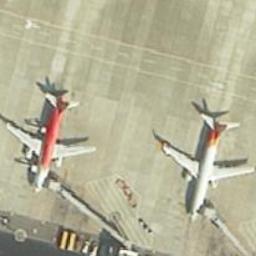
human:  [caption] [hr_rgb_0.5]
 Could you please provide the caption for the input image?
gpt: A plane with the red mark and a red plane parked next to boarding bridges .

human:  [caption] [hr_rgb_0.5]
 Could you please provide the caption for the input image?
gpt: Two red airplanes are parked beside the terminal .

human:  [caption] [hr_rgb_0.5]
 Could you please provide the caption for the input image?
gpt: Plane with two orange fuselages in a clearing .

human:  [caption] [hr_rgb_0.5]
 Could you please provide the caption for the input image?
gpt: Here are two planes of the same size, One with a red fuselage and the other with a red tail .

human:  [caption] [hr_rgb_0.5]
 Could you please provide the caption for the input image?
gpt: Two different colored planes are on the ground .